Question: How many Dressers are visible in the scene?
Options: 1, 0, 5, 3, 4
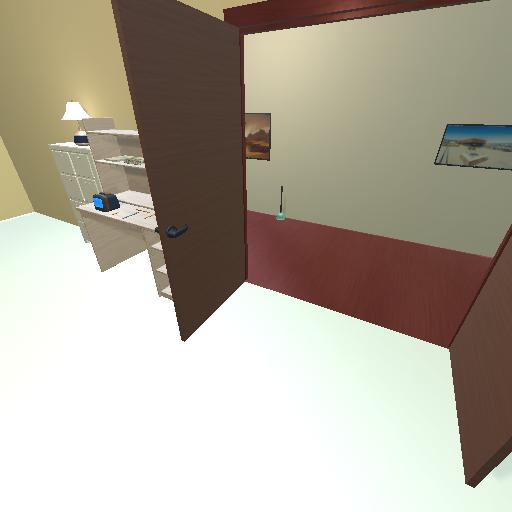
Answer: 1